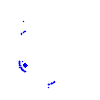
Particle: proton